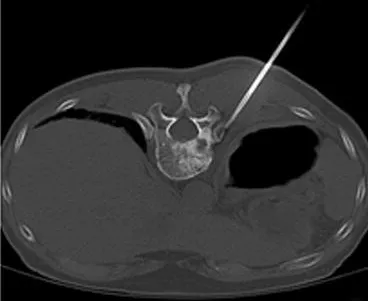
C; January 2015 attempted CT guided biopsy of T12 lesion.
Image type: radiology (ct)